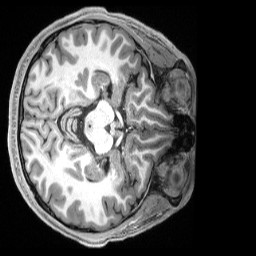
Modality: T1w
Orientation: axial
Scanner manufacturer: siemens
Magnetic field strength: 3 T
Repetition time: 2.5 s
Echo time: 0.00231 s